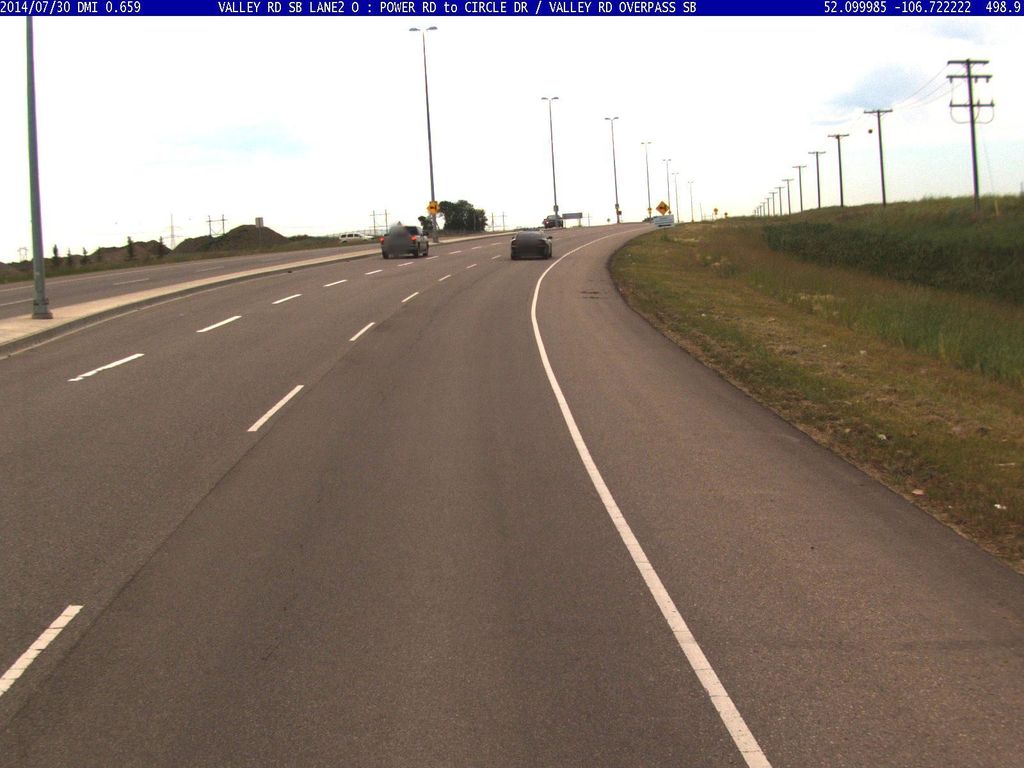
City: saskatoon